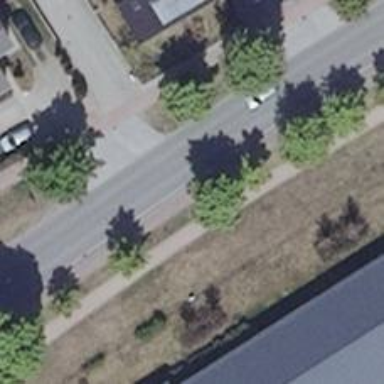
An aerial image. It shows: Cycleway.